Question: I'm working on a finance control type application for my parents in Java using JavaFX, but I'm having a problem with the GUI. I've searched Google and the code for a problem, but I can't seem to find anything wrong.
This is the link I'm using as a guideline: <URL>
I'm starting off with a Calender using TableView. By the way, is there any other way I can make a calender with JavaFX?
Anyways, here is the code:
package Finance;
'''
import javafx.application.Application;
import javafx.collections.FXCollections;
import javafx.collections.ObservableList;
import javafx.geometry.Insets;
import javafx.geometry.Pos;
import javafx.scene.Group;
import javafx.scene.Scene;
import javafx.scene.control.Label;
import javafx.scene.control.TableColumn;
import javafx.scene.control.TableView;
import javafx.scene.control.cell.PropertyValueFactory;
import javafx.scene.layout.VBox;
import javafx.scene.text.Font;
import javafx.stage.Stage;
import java.text.DateFormatSymbols;
import java.util.Calendar;
import java.util.GregorianCalendar;
public class Main extends Application {
Calendar calendar = new GregorianCalendar();
private TableView<Week> table = new TableView<Week>();
final ObservableList<Week> data = FXCollections.observableArrayList(
new Week("1", "2", "3", "4", "5", "6", "7")
);
@Override
public void start(Stage primaryStage) throws Exception {
Scene scene = new Scene(new Group());
primaryStage.setTitle("Finance Control");
primaryStage.setWidth(1000);
primaryStage.setHeight(700);
Label month = new Label(getMonthForInt(calendar.get(Calendar.MONTH)));
month.setFont(new Font("Arial", 30));
table.setEditable(false);
table.setPrefHeight(500);
table.setPrefWidth(882);
TableColumn sun = new TableColumn("Sunday");
TableColumn mon = new TableColumn("Monday");
TableColumn tue = new TableColumn("Tuesday");
TableColumn wed = new TableColumn("Wednesday");
TableColumn thu = new TableColumn("Thursday");
TableColumn fri = new TableColumn("Friday");
TableColumn sat = new TableColumn("Saturday");
sun.setCellValueFactory(
new PropertyValueFactory<Week, String>("a")
);
mon.setCellValueFactory(
new PropertyValueFactory<Week, String>("b")
);
tue.setCellValueFactory(
new PropertyValueFactory<Week, String>("c")
);
wed.setCellValueFactory(
new PropertyValueFactory<Week, String>("d")
);
thu.setCellValueFactory(
new PropertyValueFactory<Week, String>("e")
);
fri.setCellValueFactory(
new PropertyValueFactory<Week, String>("f")
);
sat.setCellValueFactory(
new PropertyValueFactory<Week, String>("g")
);
TableColumn[] days = {sun, mon, tue, wed, thu, fri, sat};
for (TableColumn day: days) {
day.setPrefWidth(table.getPrefWidth()/7);
}
table.setItems(data);
table.getColumns().addAll(sun, mon, tue, wed, thu, fri, sat);
final VBox vbox = new VBox();
vbox.setSpacing(5);
vbox.setPadding(new Insets(10, 0, 0, 10));
vbox.setAlignment(Pos.CENTER);
vbox.getChildren().addAll(month, table);
((Group) scene.getRoot()).getChildren().addAll(vbox);
primaryStage.setScene(scene);
primaryStage.show();
}
String getMonthForInt(int num) {
String month = "wrong";
DateFormatSymbols dfs = new DateFormatSymbols();
String[] months = dfs.getMonths();
if (num >= 0 && num <= 11 ) {
month = months[num];
}
return month;
}
public static void main(String[] args) {
launch(args);
}
public static class Week {
String a;
String b;
String c;
String d;
String e;
String f;
String g;
public Week(String a, String b, String c, String d, String e, String f, String g) {
this.a = a;
this.b = b;
this.c = c;
this.d = d;
this.e = e;
this.f = f;
this.g = g;
}
}
}
'''
This is what happens when I run it. I would expect it to populate with the values I gave the Constructor of the Week object, but it isn't - it just shows empty cells.

I'm using IDEA IDE if that matters... I'd be grateful for any help with this or any comments. I'll probably be using scenebuilder at some point, but I wanted to get a feel for the actual code first before going to the GUI builder.
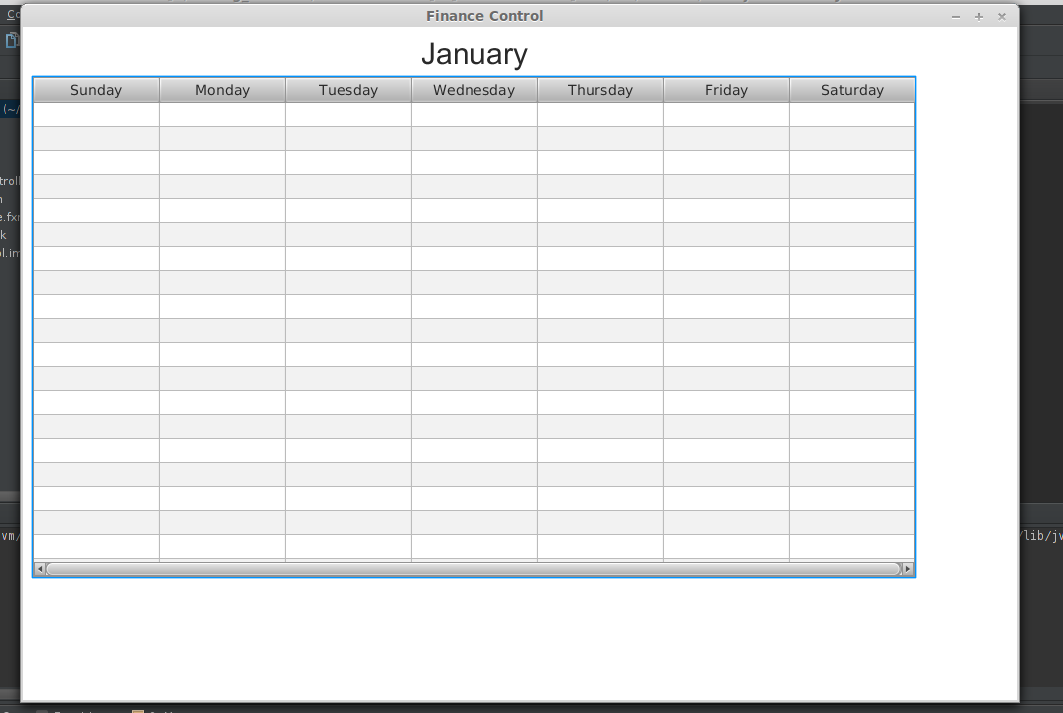
Answer: Ahh, it appears I've solved it. The PropertyValueFactory class uses the methods in the week class to get the values - I simply needed to add some getters for all of the fields.